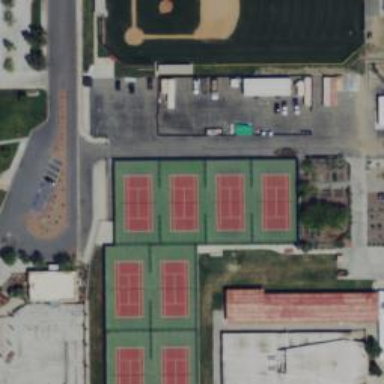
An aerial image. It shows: Paved tennis court.